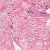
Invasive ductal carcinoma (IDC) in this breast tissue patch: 0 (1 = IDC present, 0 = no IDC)